Field crop: maize
Growth stage: 1
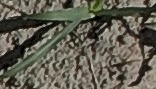
Species: sorghum